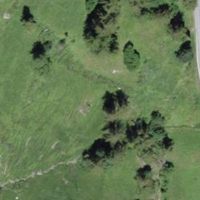
EUNIS habitat code: 26
Species observed at this site:
Plebejus argus
Lysandra coridon
Erynnis tages
Melanargia galathea
Parnassius apollo
Satyrus ferula
Aricia artaxerxes
Lasiommata maera
Melitaea didyma